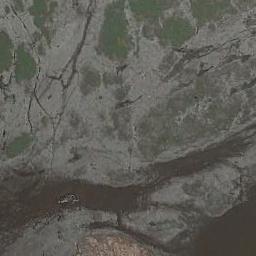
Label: wetland